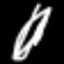
Label: pencil